Interaction volume radius: 10 \u00c5
Interaction volume height: 15 \u00c5
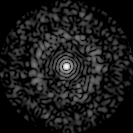
Disorder parameter: 0.8282